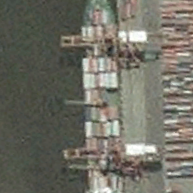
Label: Container_ship